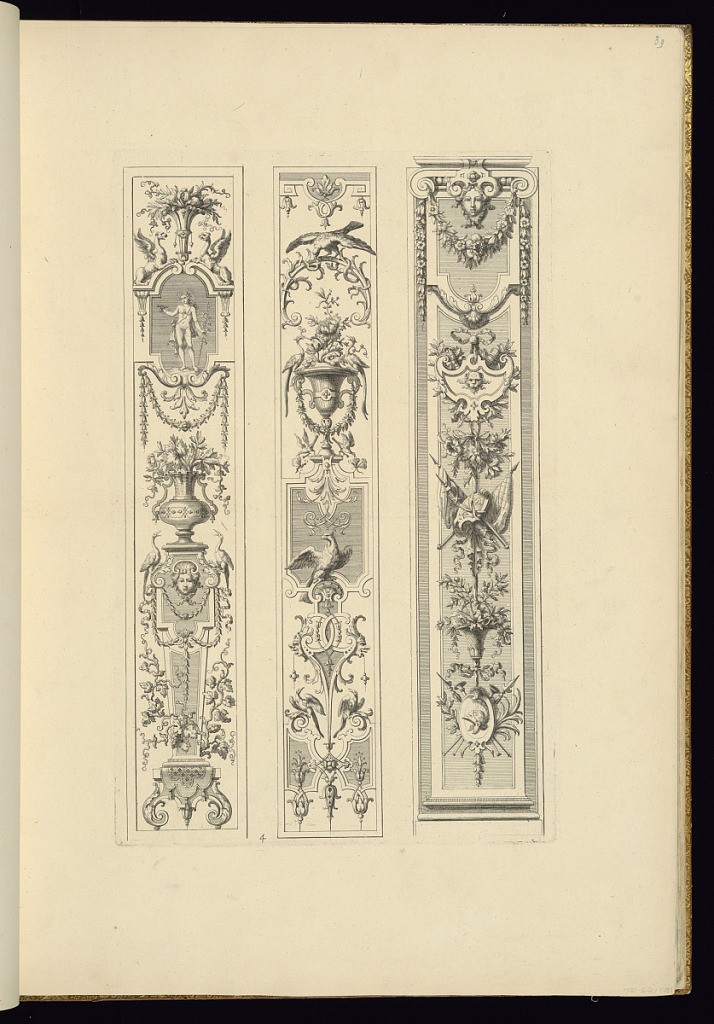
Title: Panel Designs of Grotesque Ornamentation
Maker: Jean Berain, the elder, French, 1640-1711
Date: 1711
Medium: Engraving on laid paper
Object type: Bound print
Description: Three panels of grotesque ornamentation featuring strapwork griffins, garlands, Bacchus, vases, birds, vines, masks, snakes, and trophies. The plate is numbered but not signed.